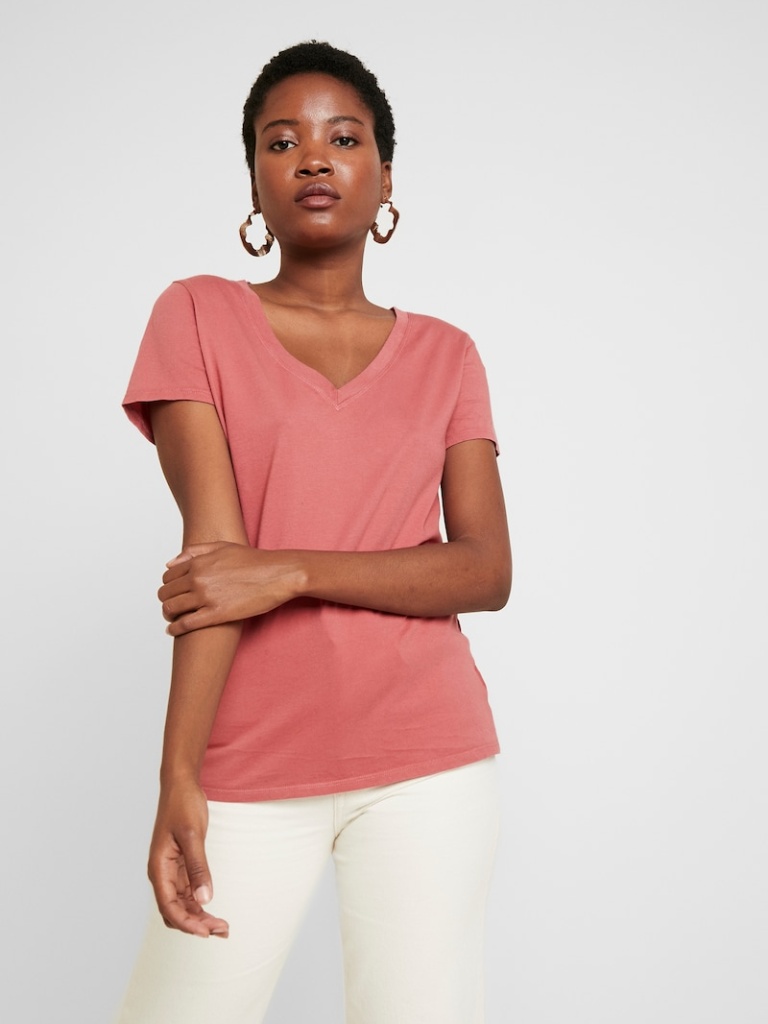
cotton relaxed short sleeve hip length Untucked v-neck t-shirt